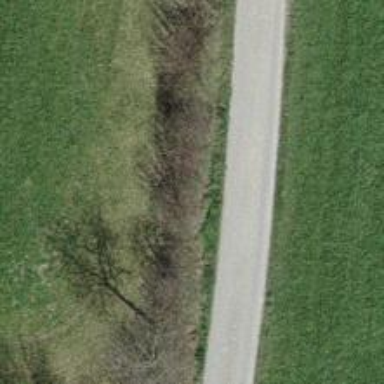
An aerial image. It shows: Unclassified road.